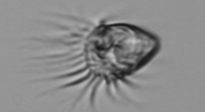
Label: Strombidium_morphotype1